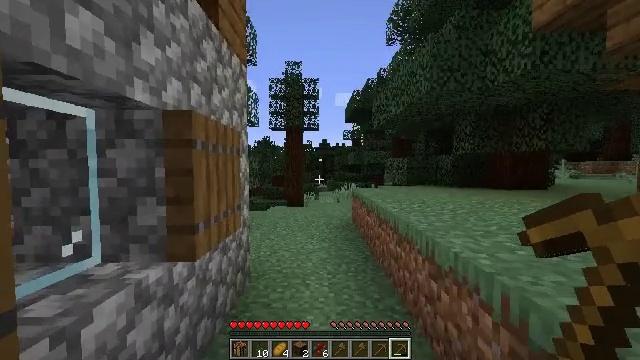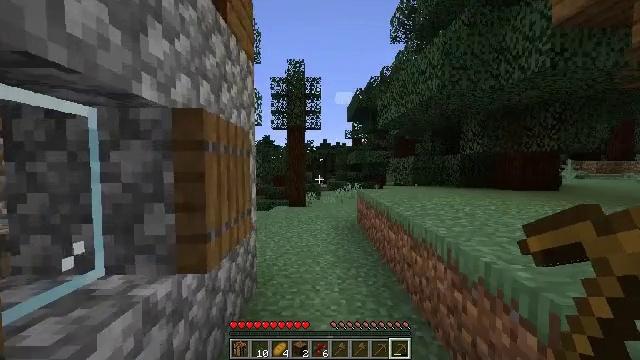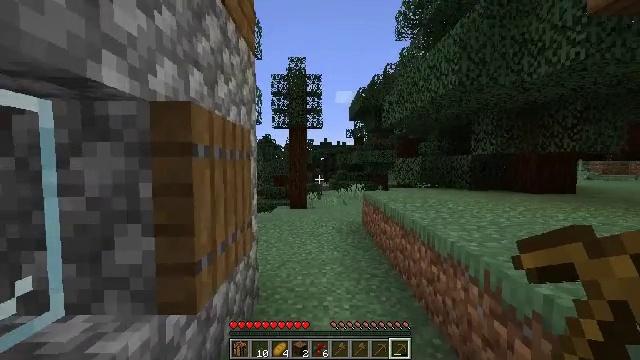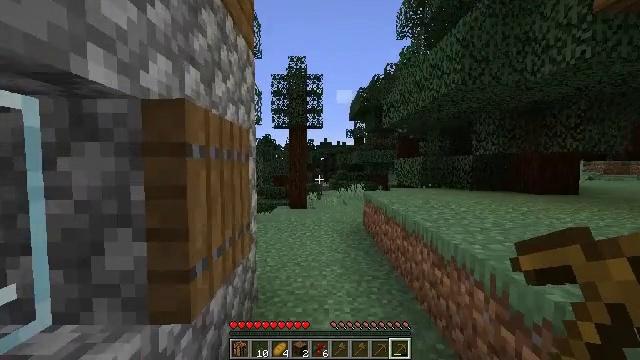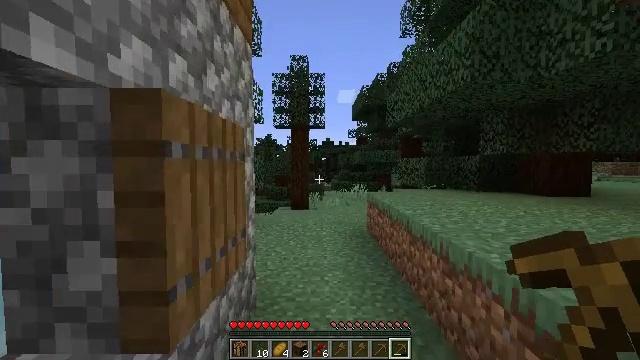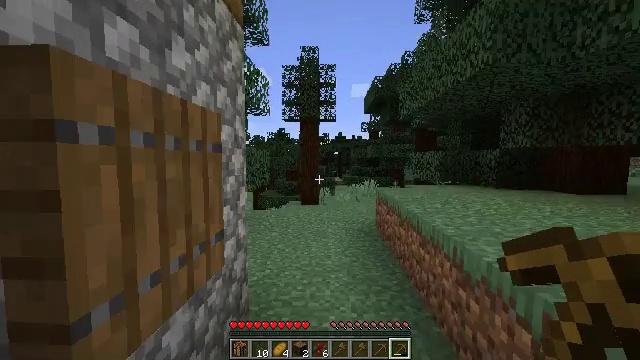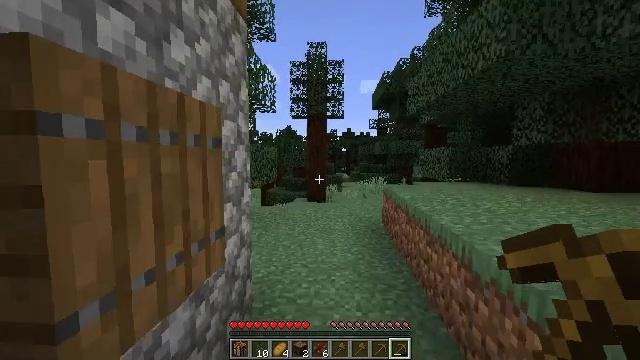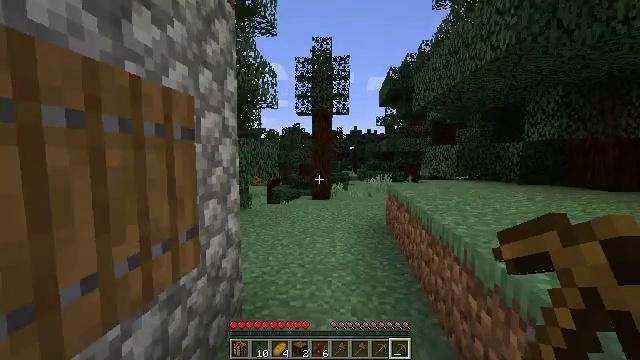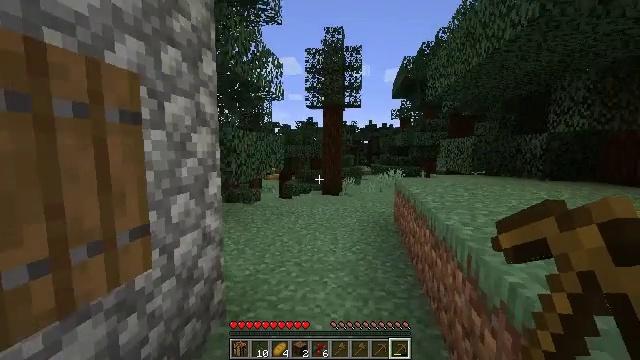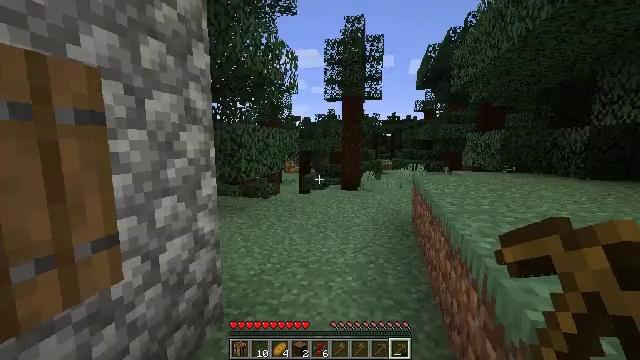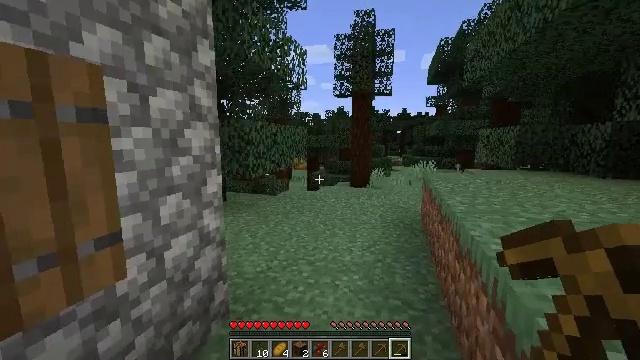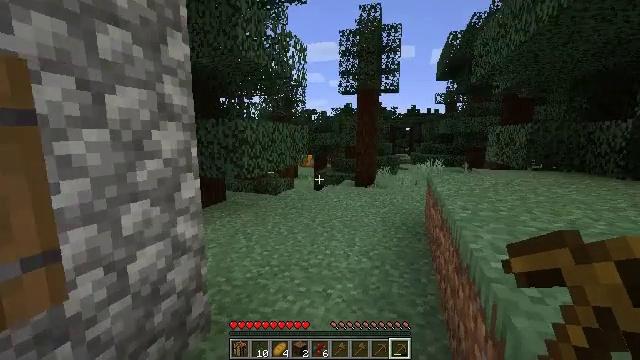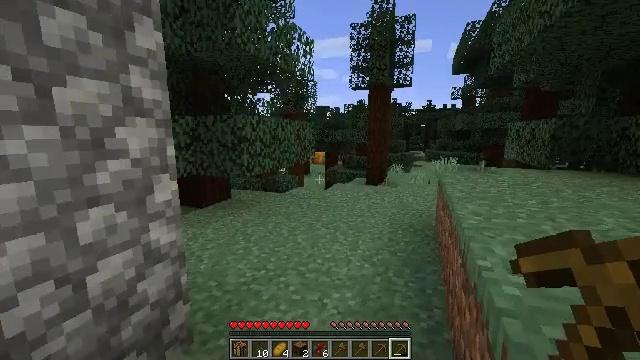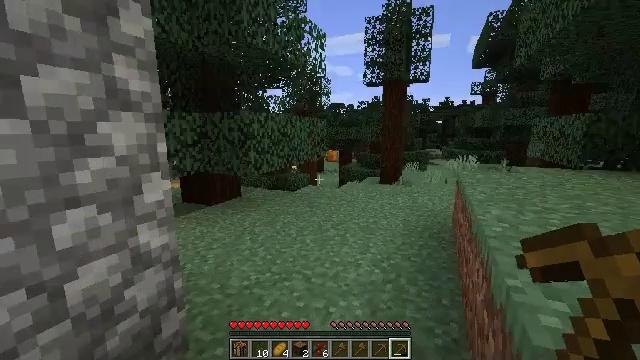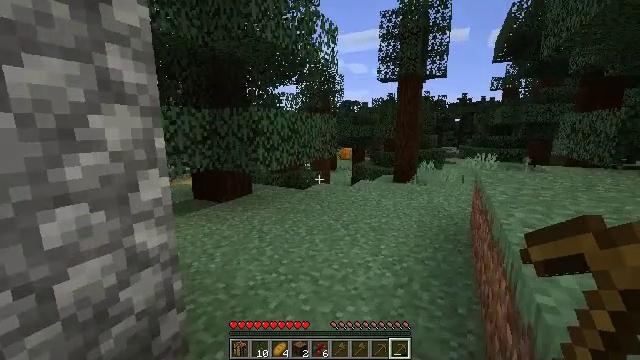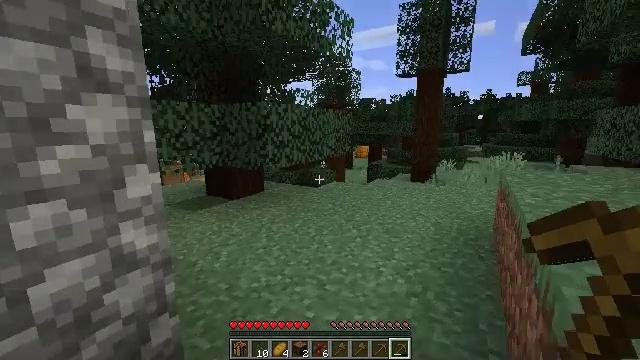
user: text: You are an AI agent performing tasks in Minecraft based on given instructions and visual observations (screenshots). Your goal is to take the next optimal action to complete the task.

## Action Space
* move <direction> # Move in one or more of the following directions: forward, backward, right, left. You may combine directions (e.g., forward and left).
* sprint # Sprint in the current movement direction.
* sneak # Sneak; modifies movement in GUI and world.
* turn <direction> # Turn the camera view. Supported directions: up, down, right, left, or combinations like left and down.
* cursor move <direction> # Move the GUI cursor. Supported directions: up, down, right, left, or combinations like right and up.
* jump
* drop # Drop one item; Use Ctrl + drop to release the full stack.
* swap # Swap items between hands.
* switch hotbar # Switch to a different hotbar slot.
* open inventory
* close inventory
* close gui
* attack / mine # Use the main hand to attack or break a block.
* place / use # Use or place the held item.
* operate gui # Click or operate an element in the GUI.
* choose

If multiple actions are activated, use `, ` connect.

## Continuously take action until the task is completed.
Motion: motion action
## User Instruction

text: Punch the spruce leaves to get saplings.
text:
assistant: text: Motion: move forward
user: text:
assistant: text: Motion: move forward
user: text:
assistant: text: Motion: move forward
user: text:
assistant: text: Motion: move forward and move right
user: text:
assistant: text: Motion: move forward and move right, turn left and down
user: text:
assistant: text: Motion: move forward and move right, turn left
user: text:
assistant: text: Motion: move forward and move right, turn left
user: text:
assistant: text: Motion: move forward and move right, turn left and down
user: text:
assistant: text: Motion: move forward and move right, turn left and down
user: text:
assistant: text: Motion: move forward and move right, turn left
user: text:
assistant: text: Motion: move forward and move right, turn left
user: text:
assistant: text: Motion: move forward and move right, turn left
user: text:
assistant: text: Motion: move forward and move right, turn left
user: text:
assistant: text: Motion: move forward and move right, turn left
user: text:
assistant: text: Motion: move forward and move right, turn left
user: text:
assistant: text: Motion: move forward and move right, turn left
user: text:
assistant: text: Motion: move forward and move right, turn left
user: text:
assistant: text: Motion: move forward and move right, turn left
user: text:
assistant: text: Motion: move forward and move right, turn left
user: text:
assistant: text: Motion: move forward and move right, turn left
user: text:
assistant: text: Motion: move forward and move right, turn left
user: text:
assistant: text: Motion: move forward and move right, turn left and up
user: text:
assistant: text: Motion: move forward and move right, turn left
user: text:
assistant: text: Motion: move forward and move right, turn left
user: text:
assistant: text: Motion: move forward and move right, turn left
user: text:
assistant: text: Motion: move forward and move right
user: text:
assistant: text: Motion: move forward and move left, turn left
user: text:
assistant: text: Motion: move forward and move left
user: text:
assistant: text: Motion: move forward and move left
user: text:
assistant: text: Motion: move forward and move left